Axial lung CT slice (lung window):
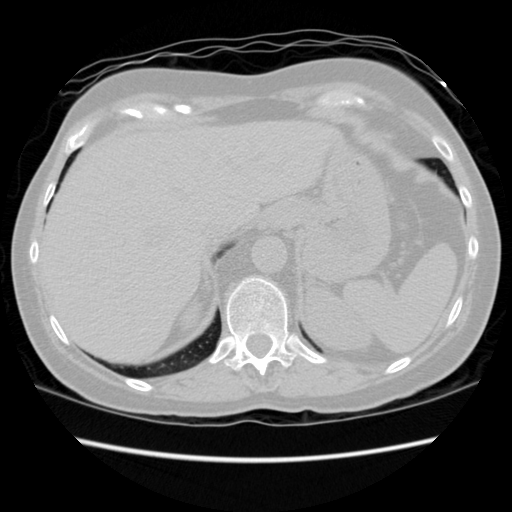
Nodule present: no